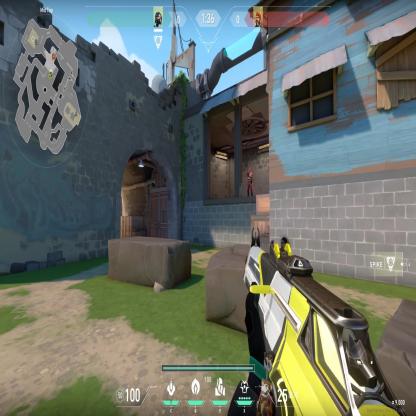
Label: enemy